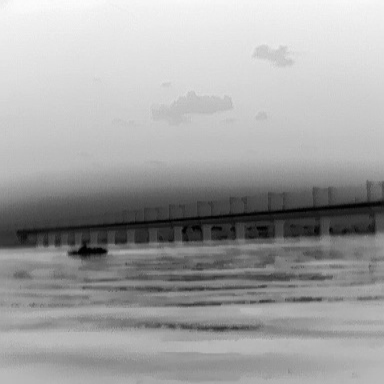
There is a warship in the infrared image.